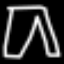
Label: pants